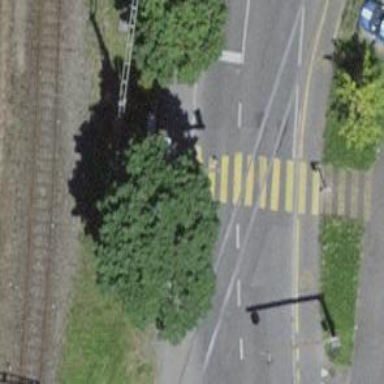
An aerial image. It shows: Uncontrolled level crossing for the railway.